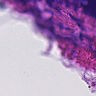
Metastatic tissue present: no